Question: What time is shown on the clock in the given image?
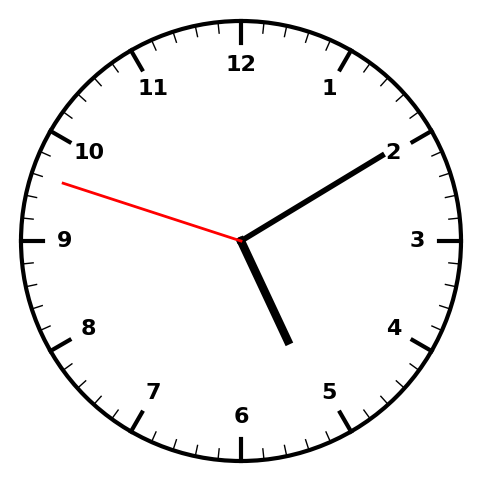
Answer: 05:09:48